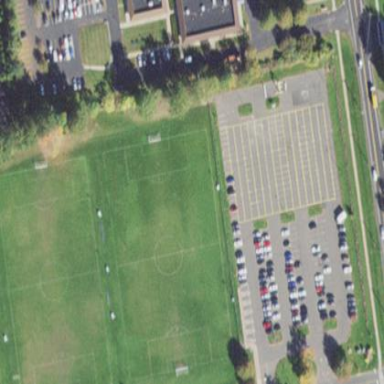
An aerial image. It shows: Lacrosse pitch for sports and leisure activities.